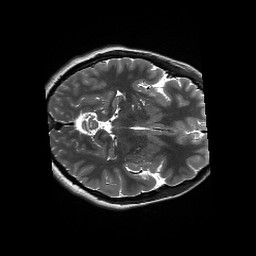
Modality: T2w
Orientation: axial
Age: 22
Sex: female